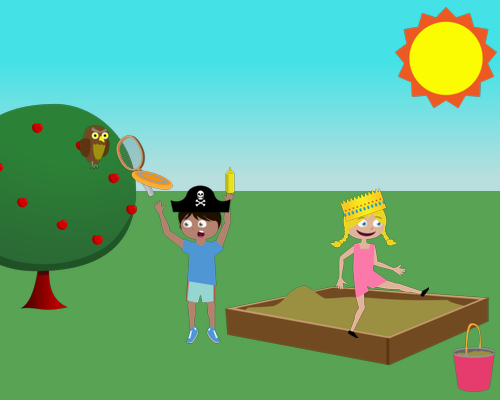
sun top right sandbox bottom right corner red pail in bottom corner of sandbox  smiling jenny is kicking her standing foot facing right and her crown and jumping surprised mike wears a pirate hat is to her left racket in his right hand mustard in the other a small apple tree on left owl in mid right of tree a frisbee is on the horizon